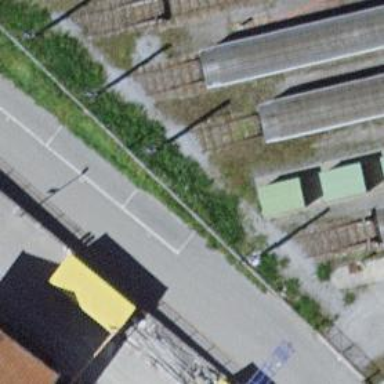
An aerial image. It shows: Railway buffer stop.